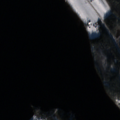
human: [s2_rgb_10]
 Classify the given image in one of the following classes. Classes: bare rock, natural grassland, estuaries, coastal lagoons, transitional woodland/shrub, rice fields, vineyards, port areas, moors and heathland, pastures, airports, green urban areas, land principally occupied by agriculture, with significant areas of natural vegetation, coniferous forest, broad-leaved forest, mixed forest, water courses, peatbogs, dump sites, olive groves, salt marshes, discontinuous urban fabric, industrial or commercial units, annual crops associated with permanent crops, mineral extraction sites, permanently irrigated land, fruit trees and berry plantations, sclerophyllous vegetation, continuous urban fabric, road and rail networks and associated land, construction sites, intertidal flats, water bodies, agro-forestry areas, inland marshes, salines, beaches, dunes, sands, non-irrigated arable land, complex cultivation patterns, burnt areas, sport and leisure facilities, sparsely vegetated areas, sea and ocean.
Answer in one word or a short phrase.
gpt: non-irrigated arable land, land principally occupied by agriculture, with significant areas of natural vegetation, coniferous forest, mixed forest, water bodies